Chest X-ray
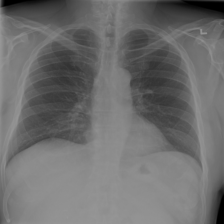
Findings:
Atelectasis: negative
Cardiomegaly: negative
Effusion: negative
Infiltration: negative
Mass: negative
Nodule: negative
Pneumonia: negative
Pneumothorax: negative
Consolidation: negative
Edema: negative
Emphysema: negative
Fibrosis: negative
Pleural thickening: negative
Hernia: negative